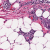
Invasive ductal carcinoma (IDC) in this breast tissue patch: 0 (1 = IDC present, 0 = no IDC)